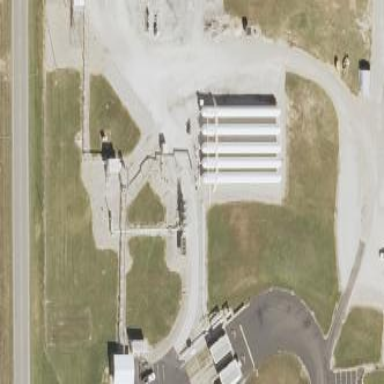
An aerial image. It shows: Industrial area with petroleum terminal surrounded by fence.